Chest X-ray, PA view. Patient: 33 years old, sex F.
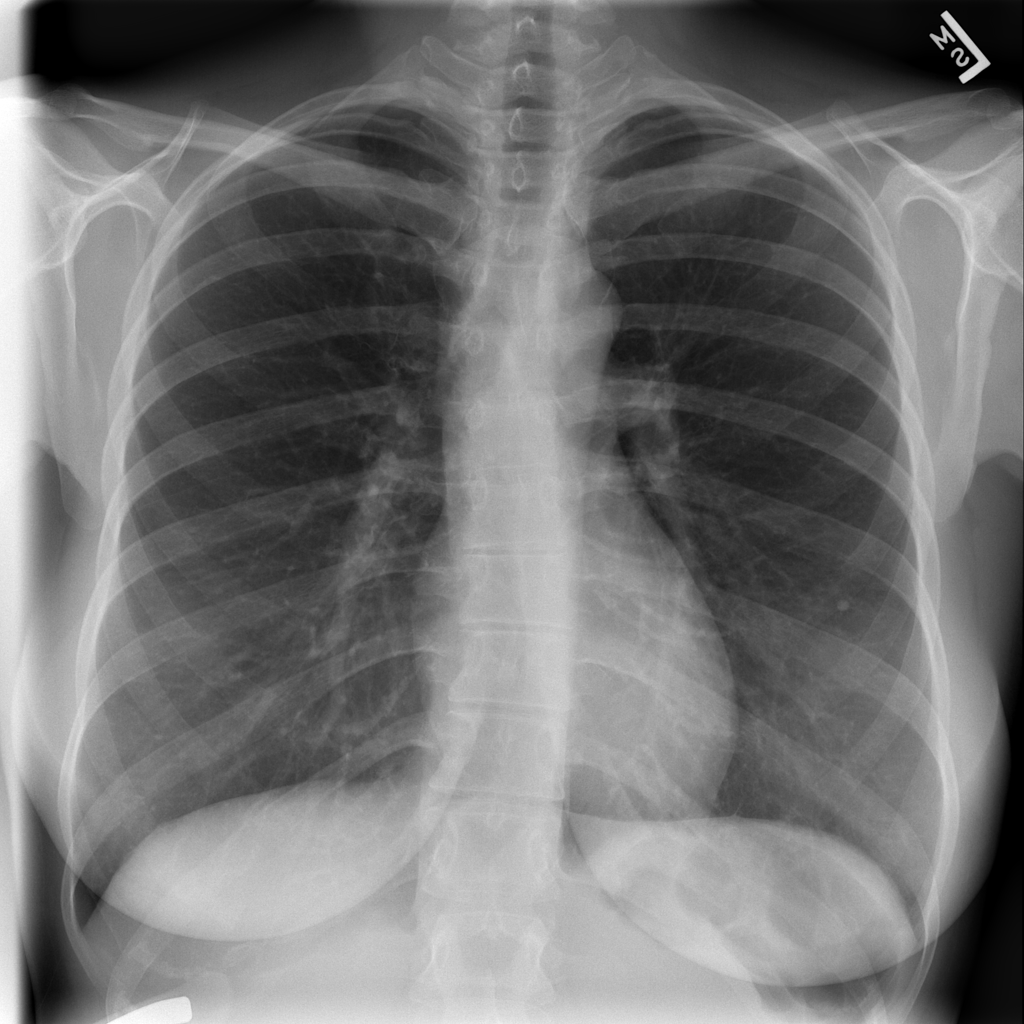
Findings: No Finding